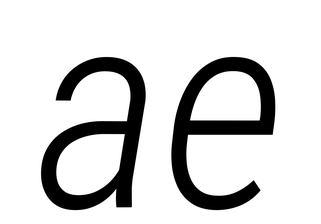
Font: Roboto-Italic_Condensed_Light_Italic